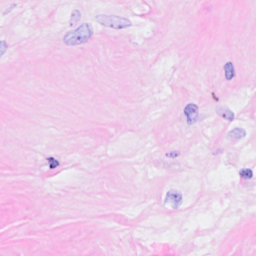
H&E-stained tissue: Breast